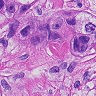
Metastatic tissue present: yes